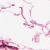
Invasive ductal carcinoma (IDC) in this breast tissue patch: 0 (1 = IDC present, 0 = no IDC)